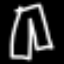
Label: pants